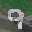
Label: 9